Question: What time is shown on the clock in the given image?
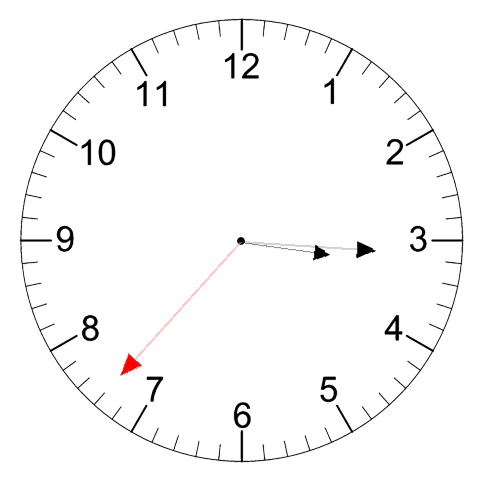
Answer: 03:15:37